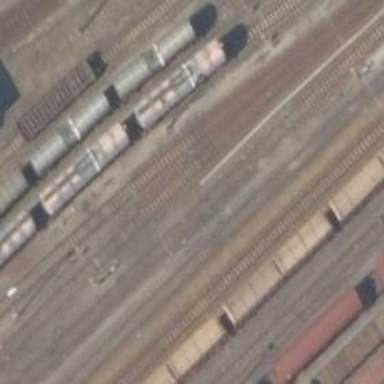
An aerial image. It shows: Railway siding for service.